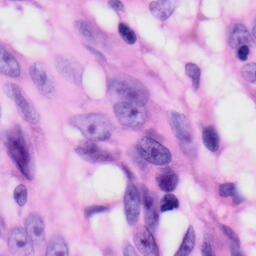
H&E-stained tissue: Skin